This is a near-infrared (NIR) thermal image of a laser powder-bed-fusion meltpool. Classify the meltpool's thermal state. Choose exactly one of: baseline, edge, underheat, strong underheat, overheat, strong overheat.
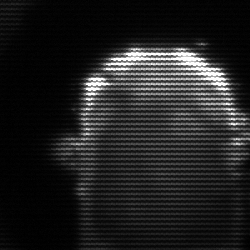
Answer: baseline